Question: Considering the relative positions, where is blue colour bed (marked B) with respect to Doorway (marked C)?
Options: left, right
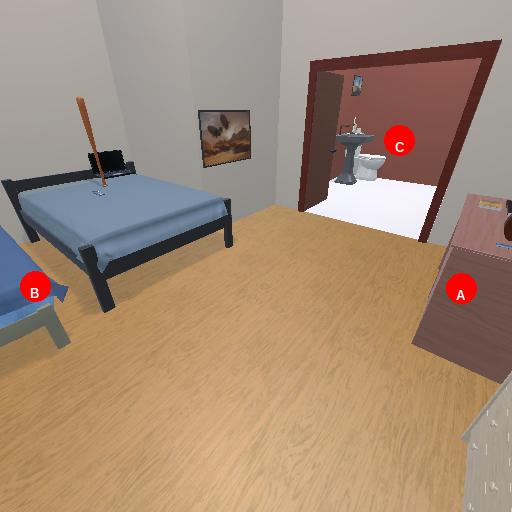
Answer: left